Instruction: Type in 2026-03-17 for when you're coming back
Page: home
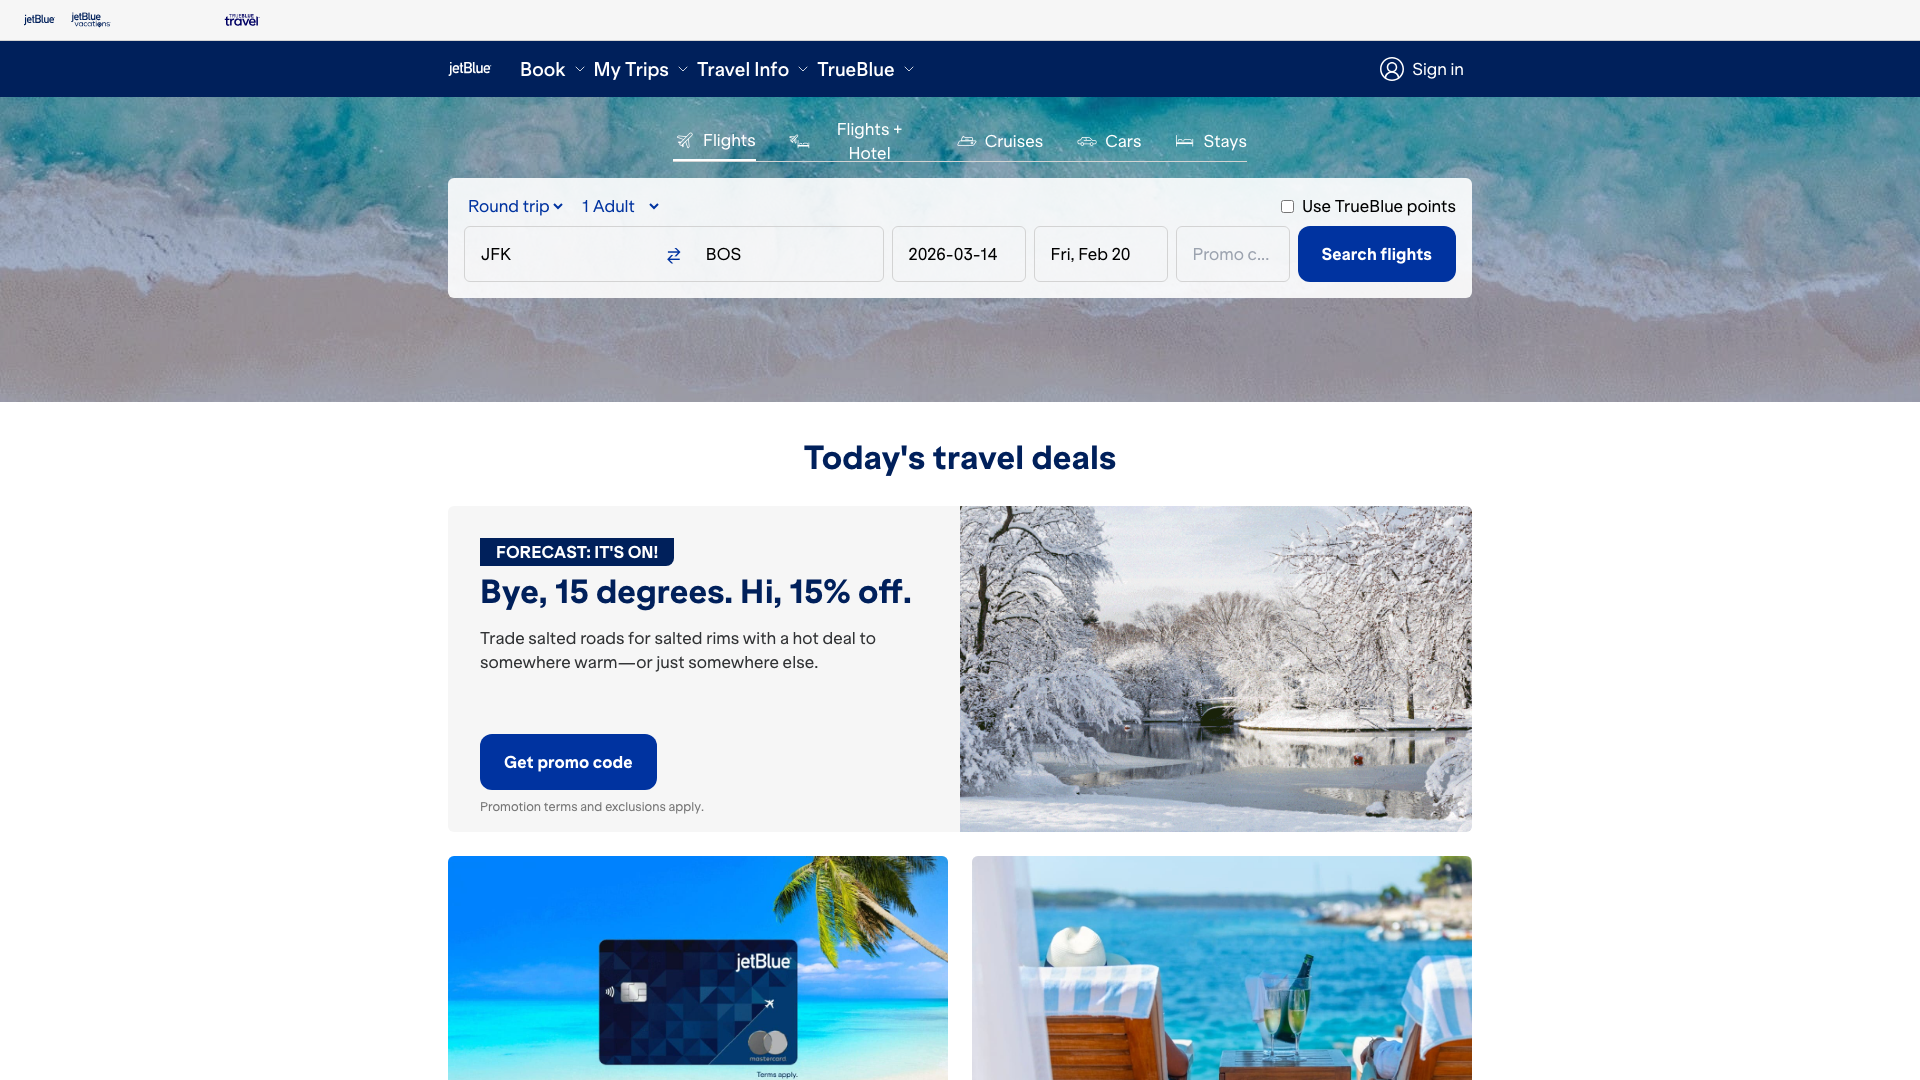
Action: type